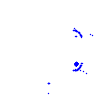
Particle: pion